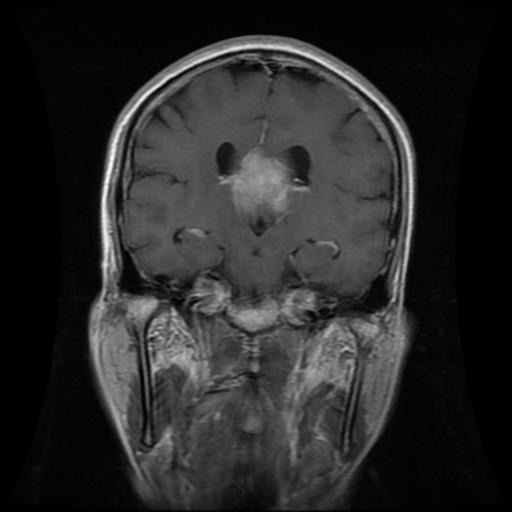
Label: meningioma